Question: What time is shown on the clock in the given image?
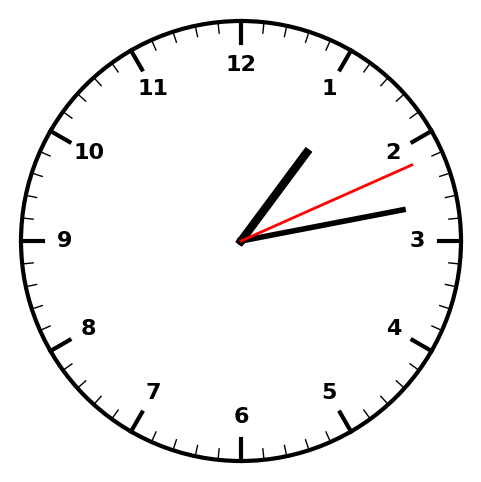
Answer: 01:13:11